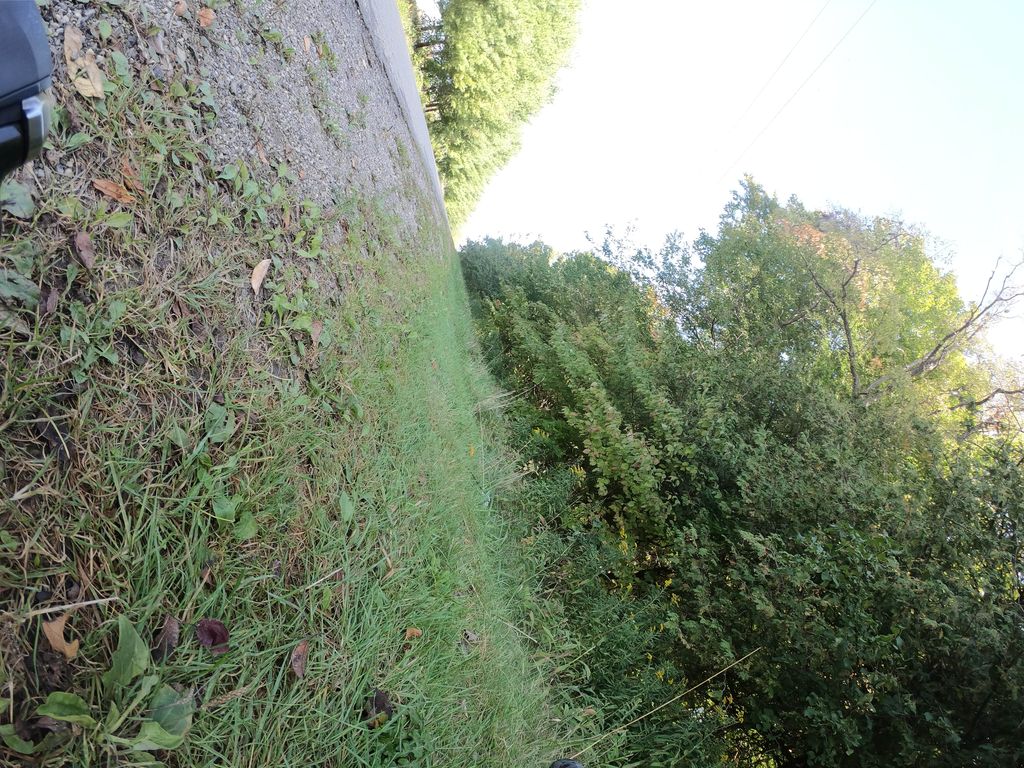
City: kitchener-waterloo